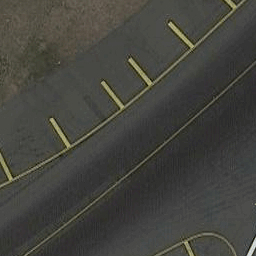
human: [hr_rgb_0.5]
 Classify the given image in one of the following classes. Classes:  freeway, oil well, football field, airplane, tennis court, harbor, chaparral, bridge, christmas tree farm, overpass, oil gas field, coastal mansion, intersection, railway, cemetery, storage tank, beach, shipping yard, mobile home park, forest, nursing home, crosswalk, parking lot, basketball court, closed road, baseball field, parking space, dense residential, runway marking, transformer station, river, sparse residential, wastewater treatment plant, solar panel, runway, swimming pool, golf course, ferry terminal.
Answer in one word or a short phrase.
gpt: runway marking